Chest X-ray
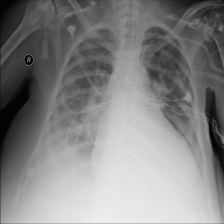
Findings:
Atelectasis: negative
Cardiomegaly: positive
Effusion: positive
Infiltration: negative
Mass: negative
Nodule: negative
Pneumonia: negative
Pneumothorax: negative
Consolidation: negative
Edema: negative
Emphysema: negative
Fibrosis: negative
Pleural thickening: negative
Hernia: negative